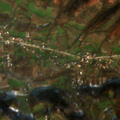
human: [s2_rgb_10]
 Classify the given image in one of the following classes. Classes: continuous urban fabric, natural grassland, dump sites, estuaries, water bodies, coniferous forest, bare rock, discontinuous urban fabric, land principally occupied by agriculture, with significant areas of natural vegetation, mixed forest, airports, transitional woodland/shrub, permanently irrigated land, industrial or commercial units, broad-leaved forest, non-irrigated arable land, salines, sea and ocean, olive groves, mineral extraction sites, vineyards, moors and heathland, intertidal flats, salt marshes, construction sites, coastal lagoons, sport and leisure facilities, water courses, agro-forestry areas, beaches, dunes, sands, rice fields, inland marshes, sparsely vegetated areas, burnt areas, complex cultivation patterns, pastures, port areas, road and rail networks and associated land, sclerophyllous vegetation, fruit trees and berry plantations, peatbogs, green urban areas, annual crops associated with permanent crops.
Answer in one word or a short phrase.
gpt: complex cultivation patterns, land principally occupied by agriculture, with significant areas of natural vegetation, broad-leaved forest, transitional woodland/shrub